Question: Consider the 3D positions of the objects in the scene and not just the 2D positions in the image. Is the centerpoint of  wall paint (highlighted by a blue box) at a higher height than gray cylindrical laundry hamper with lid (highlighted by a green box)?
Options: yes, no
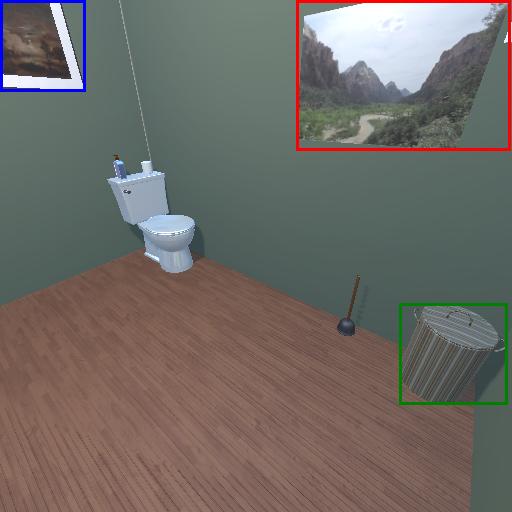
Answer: yes